Aerial crown-view tile of a tropical tree (Barro Colorado Island, Panama), acquired 20250818:
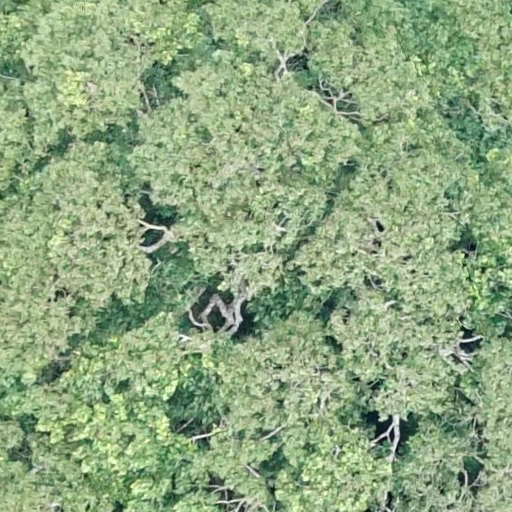
Species: Dipteryx oleifera
GBIF accepted scientific name: Dipteryx oleifera
Crown area: 722.045 m²